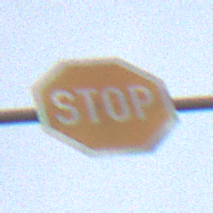
Verkehrszeichen: Stop
Umgebung: Outdoor, Nature
Tageszeit: MorningAfternoon
Wetter: PartlyCloudy
Licht: Natural
Jahreszeit: NotSpecified
Kontrast: HighContrast